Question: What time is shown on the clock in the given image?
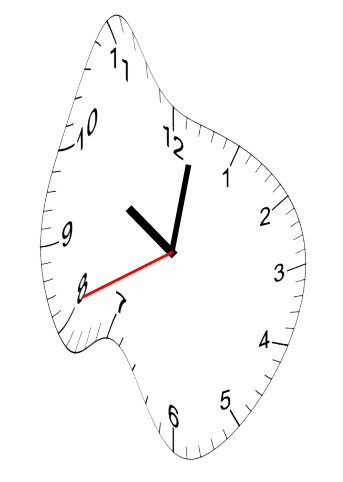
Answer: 10:01:41